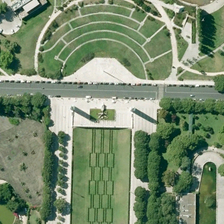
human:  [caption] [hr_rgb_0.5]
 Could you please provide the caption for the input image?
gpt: many green trees are around a square .

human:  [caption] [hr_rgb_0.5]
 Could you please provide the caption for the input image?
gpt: many green trees are around a square .

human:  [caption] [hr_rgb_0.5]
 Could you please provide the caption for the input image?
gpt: many green trees are around a square .

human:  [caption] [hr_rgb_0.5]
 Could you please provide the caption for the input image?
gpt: many green trees are around a square .

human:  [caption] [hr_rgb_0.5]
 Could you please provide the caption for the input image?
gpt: many green trees are around a square .